Field crop: maize
Growth stage: 2
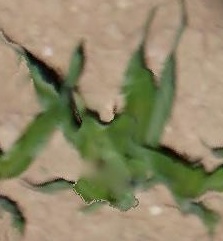
Species: maize